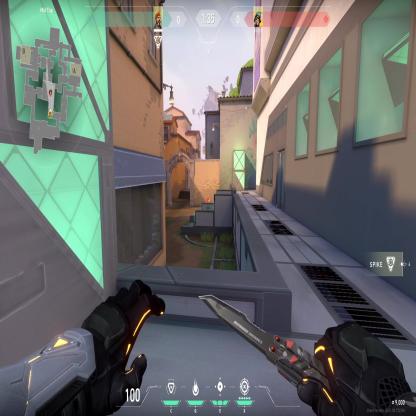
Label: enemy